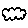
Label: cloud